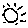
Label: sun